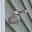
Label: 5